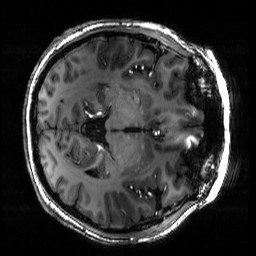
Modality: T1w
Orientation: axial
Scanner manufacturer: siemens
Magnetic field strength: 6.98 T
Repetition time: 2.2 s
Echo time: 0.00365 s